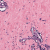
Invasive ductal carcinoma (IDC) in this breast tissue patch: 0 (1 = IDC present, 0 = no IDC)